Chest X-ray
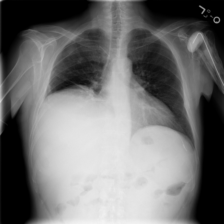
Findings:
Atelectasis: negative
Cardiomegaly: negative
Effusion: negative
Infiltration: negative
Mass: negative
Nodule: negative
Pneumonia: negative
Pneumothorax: negative
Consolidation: negative
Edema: negative
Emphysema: negative
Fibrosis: negative
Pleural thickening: negative
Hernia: negative